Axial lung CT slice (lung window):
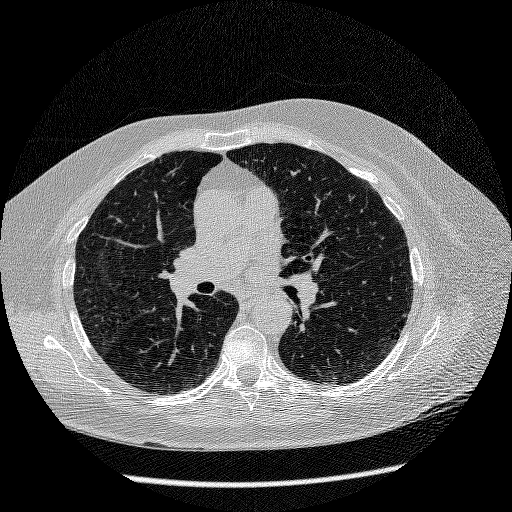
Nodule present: no